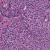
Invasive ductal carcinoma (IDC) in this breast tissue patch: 1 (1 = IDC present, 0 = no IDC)